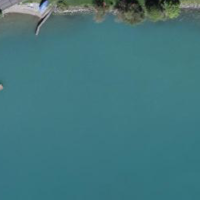
EUNIS habitat code: 14
Species observed at this site:
Vanessa atalanta
Motacilla cinerea